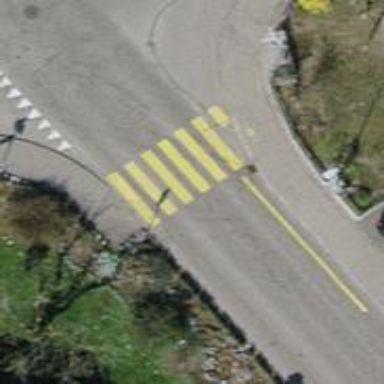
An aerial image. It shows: Marked crossing on footway with clear markings.